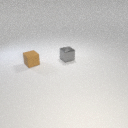
small brown rubber cube in front of small gray metal cube